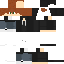
A male human skin with medium skin, wearing brown long hair dressed in a black hoodie and black pants, featuring a closed mouth.